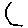
Label: hexagon